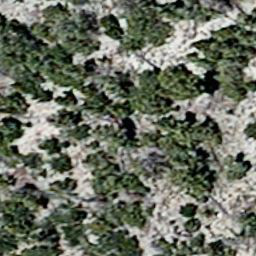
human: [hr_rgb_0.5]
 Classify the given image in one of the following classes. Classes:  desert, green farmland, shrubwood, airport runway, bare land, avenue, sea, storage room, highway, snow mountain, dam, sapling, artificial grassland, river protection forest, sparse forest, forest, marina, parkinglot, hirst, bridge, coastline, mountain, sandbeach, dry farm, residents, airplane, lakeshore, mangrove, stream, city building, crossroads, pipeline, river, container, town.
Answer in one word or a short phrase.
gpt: sparse forest